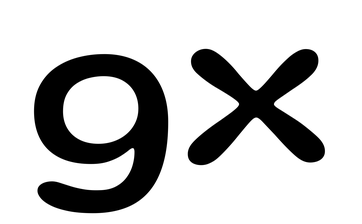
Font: Gluten_Regular